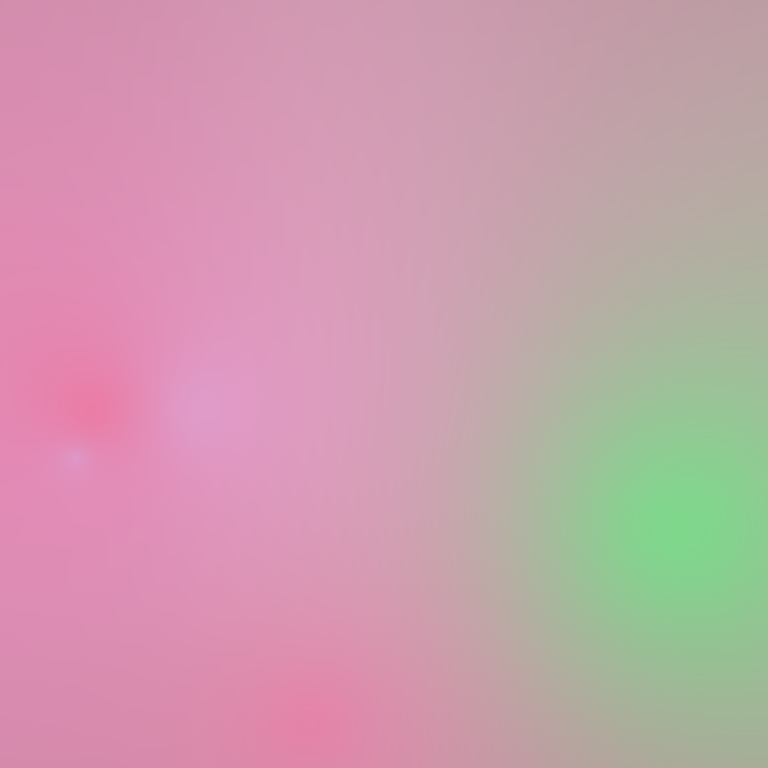
Abstract light effect, smooth gradient from soft pink to gentle green, calm atmosphere, diffuse glow, no room, no furniture, no objects.